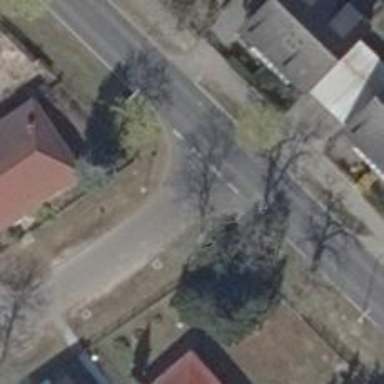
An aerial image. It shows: Asphalt road in residential area.